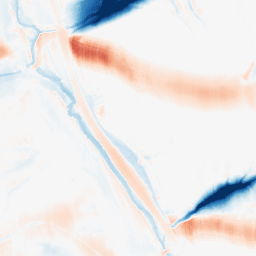
Category: morphological
Decomposition family: morphological_ellipse
Decomposition parameters: operation: average
width: 50
height: 20
Upsampling method: sinc_blackman
Upsampling parameters: scale: 2
kernel_size: 16
Upsampling scale: 2